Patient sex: M
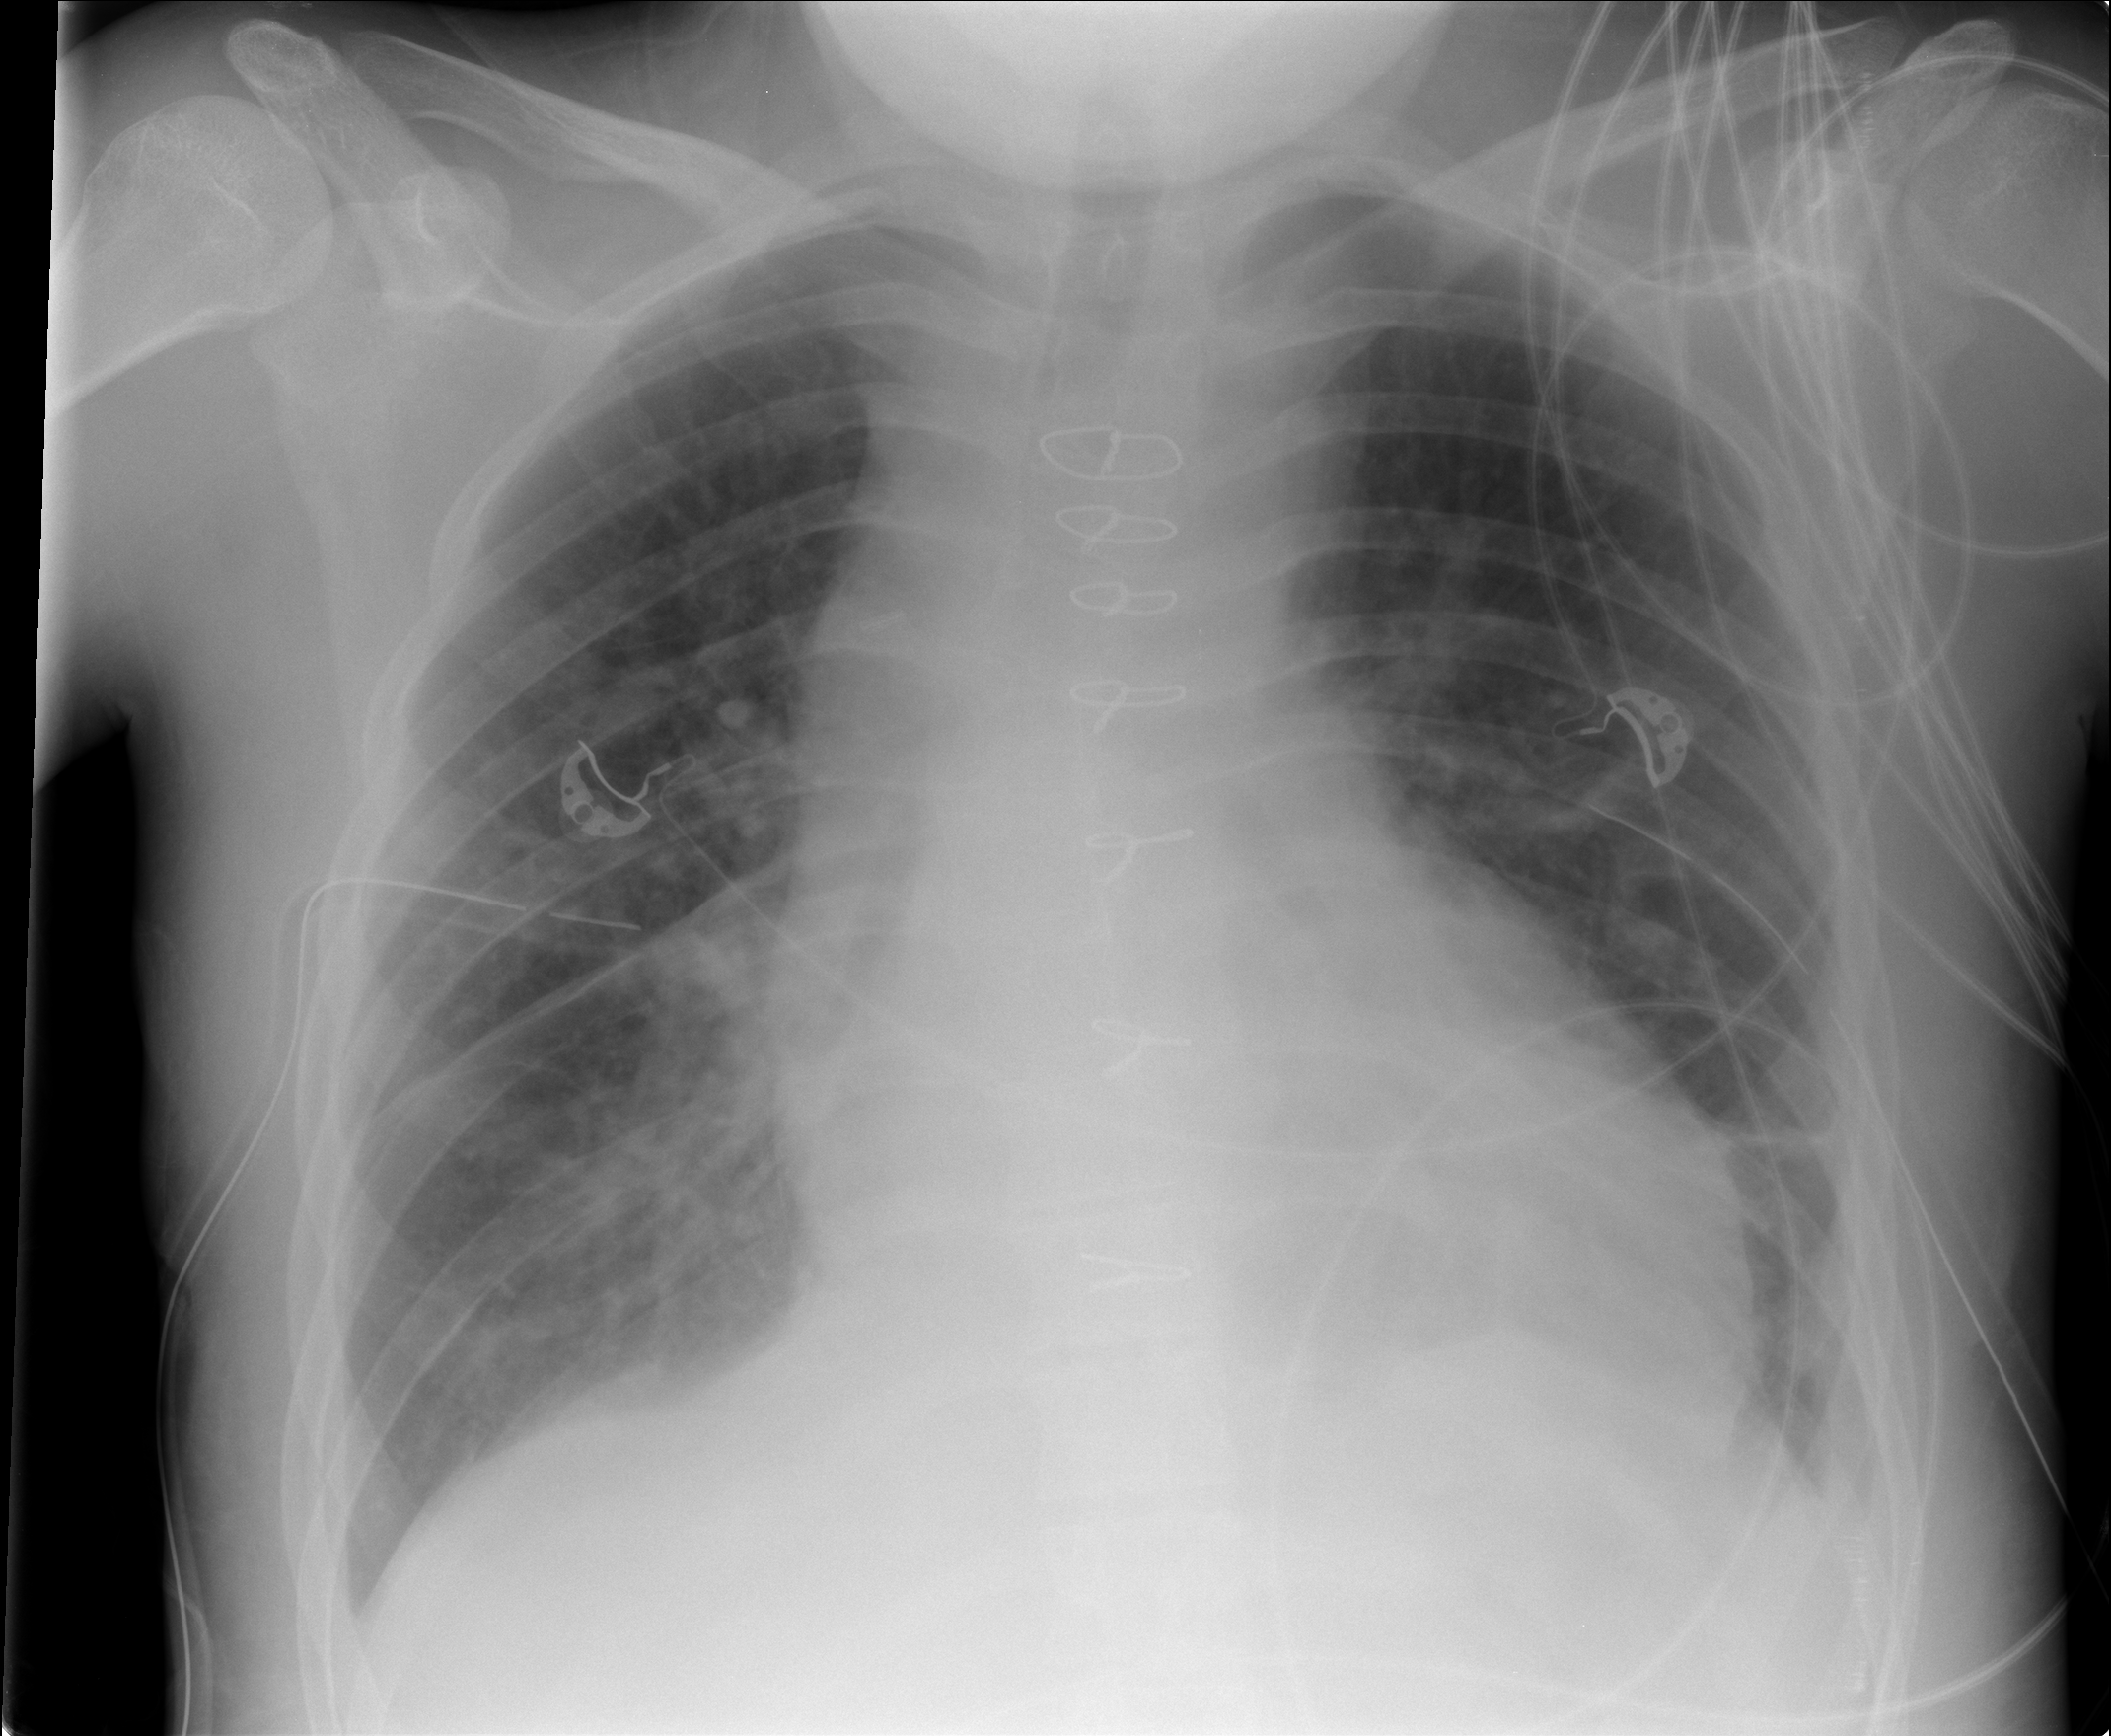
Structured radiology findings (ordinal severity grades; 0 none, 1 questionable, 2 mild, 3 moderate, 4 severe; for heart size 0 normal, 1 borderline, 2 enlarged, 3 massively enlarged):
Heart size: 2
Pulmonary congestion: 0
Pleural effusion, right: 0
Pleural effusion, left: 0
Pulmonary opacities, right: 0
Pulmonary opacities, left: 0
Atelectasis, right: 2
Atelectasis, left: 2